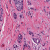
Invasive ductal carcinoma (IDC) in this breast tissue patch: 0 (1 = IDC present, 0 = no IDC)